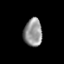
Tissue: lung
Cell type: Epithelial cells
Senescence score: 0.2219
Nuclear area (px): 502
Mean DAPI intensity: 146.715